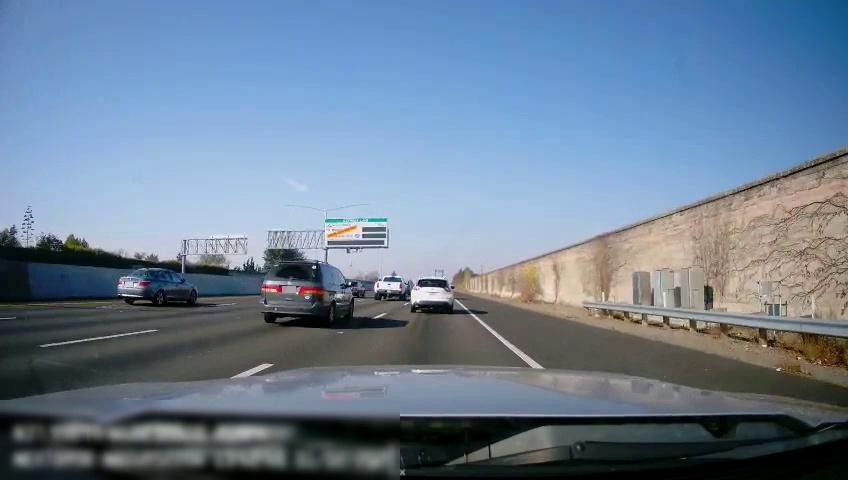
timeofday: Day
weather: Sunny
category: Drivable Space
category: Vehicles | Car
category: Vehicles | Truck
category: Vehicles | SUV
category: Vehicles | Car
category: Vehicles | Car
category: Vehicles | SUV
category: Lanes | Current Lane
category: Lanes | Current Lane
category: Lanes | Alternate Lane
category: Lanes | Alternate Lane
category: Lanes | Alternate Lane
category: Traffic | Signs